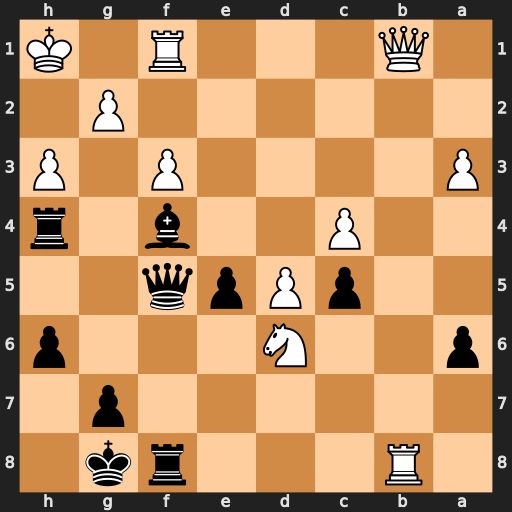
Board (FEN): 1R3rk1/6p1/p2N3p/2pPpq2/2P2b1r/P4P1P/6P1/1Q3R1K
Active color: b
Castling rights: -
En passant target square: -
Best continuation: Rxh3+ Kg1 Bh2+ Kf2 Rxf3+